Question: I have a 'TextArea' and popup or another item which overlaps it. But when I pointing at popup, cursor shape doesn't change. I need the cursor to become default when I pointing to overlapped items.

'''
import QtQuick 2.7
import QtQuick.Controls 2.1
ApplicationWindow {
id: root
visible: true
width: 800
height: 600
Component.onCompleted: pop.open()
TextArea {
width: 800
height: 600
}
Popup {
id: pop
Rectangle {
color: "red"
width: 100
height: 100
}
MouseArea {
anchors.fill: parent
}
}
}
'''
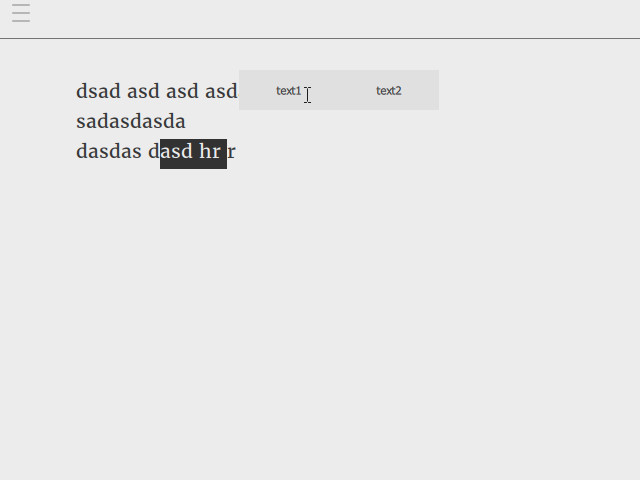
Answer: The issue has been fixed in Qt 5.9.
Thanks to <URL>